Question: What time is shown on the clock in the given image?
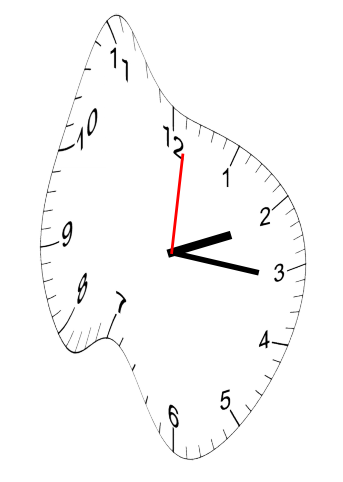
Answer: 02:16:01